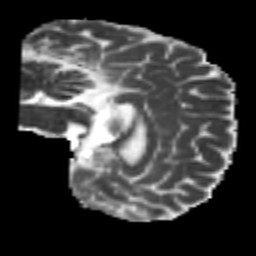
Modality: MD
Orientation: sagittal
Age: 25
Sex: male
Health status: healthy
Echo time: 0.074 s